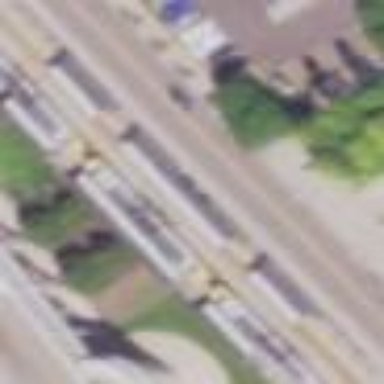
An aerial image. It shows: Light rail platform with shelter.